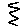
Label: zigzag